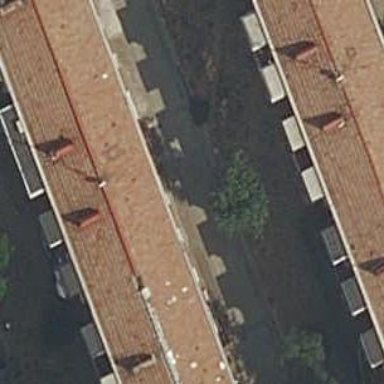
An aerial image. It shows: View of apartment building.